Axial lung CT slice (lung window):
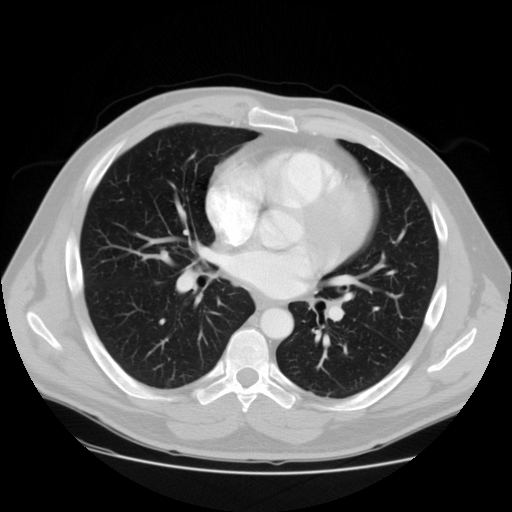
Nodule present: no